Question: I'm trying to get <URL> to work, and I'm having trouble.
Here's is how much app is structured in my storyboard:

Here's how I'm attempting to initialize it from within my root view controller:
'''
//LCViewController.m
#import "LCViewController.h"
#import "MMDrawerController.h"
@interface LCViewController ()
@property (nonatomic,strong) MMDrawerController * drawerController;
@end
@implementation LCViewController
- (void)viewDidLoad
{
[super viewDidLoad];
self.drawerController = [[MMDrawerController alloc]
initWithCenterViewController:[self.storyboard instantiateViewControllerWithIdentifier:@"centerNav"]
leftDrawerViewController:[self.storyboard instantiateViewControllerWithIdentifier:@"menu"]
rightDrawerViewController:nil];
}
...
@end
'''
When I build my app, all I see is my root view controller. Is there something else I'm supposed to do to implement the drawer functionality?
I created a demo project to show how I'm trying to set up my app. You can <URL>. Thanks in advance for your help!
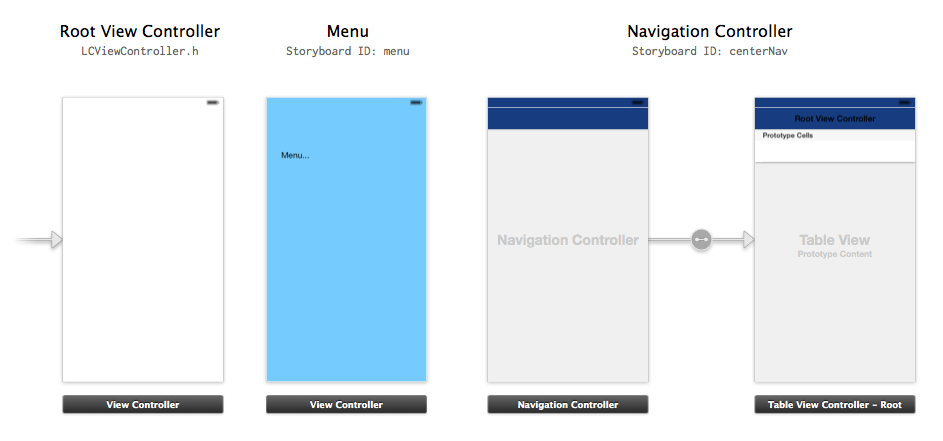
Answer: EDIT: Sorry I initially misunderstood your app structure. The MMDrawerController should be the root view controller of your application. You should move this code from viewDidLoad to 'application:didFinishLaunchingWithOptions:'. Add an MMDrawerController property to your app delegate, init the drawer controller with your appropriate views, and set the drawer controller to the 'rootViewController' on your UIWindow. Do this along with setting the gesture modes as I described below and the drawer should work.
To get the basic open/closing gestures, set this properties on your drawer controller:
'''
self.drawerController.openDrawerGestureModeMask = MMOpenDrawerGestureModeAll;
self.drawerController.closeDrawerGestureModeMask = MMCloseDrawerGestureModeAll;
'''
These properties default to 'MMOpenDrawerGestureModeNone' which is why you couldn't make anything slide. You can have a look at the MMOpenDrawerGestureMode and MMCloseDrawerGestureMode bitmasks to get finer grained settings if you desire.
You can also create UI controls that toggle the drawer by calling 'toggleDrawerSide: animated: completion:'.